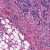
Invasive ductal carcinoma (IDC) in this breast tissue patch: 1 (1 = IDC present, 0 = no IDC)